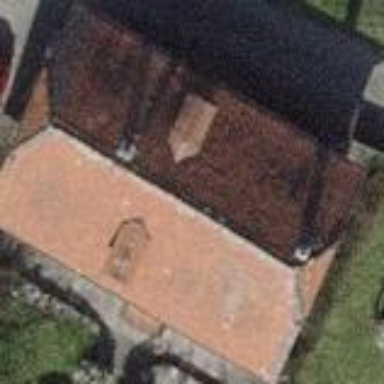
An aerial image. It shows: Detached building.